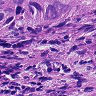
Metastatic tissue present: yes